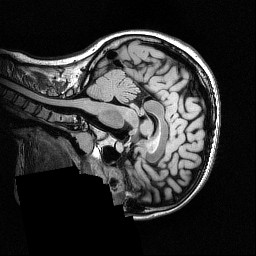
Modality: FLAIR
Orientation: sagittal
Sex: female
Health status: ill
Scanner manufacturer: siemens
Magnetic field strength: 3 T
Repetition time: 7 s
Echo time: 0.372 s